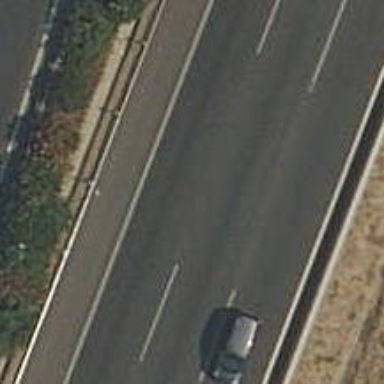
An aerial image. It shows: Asphalt motorway.